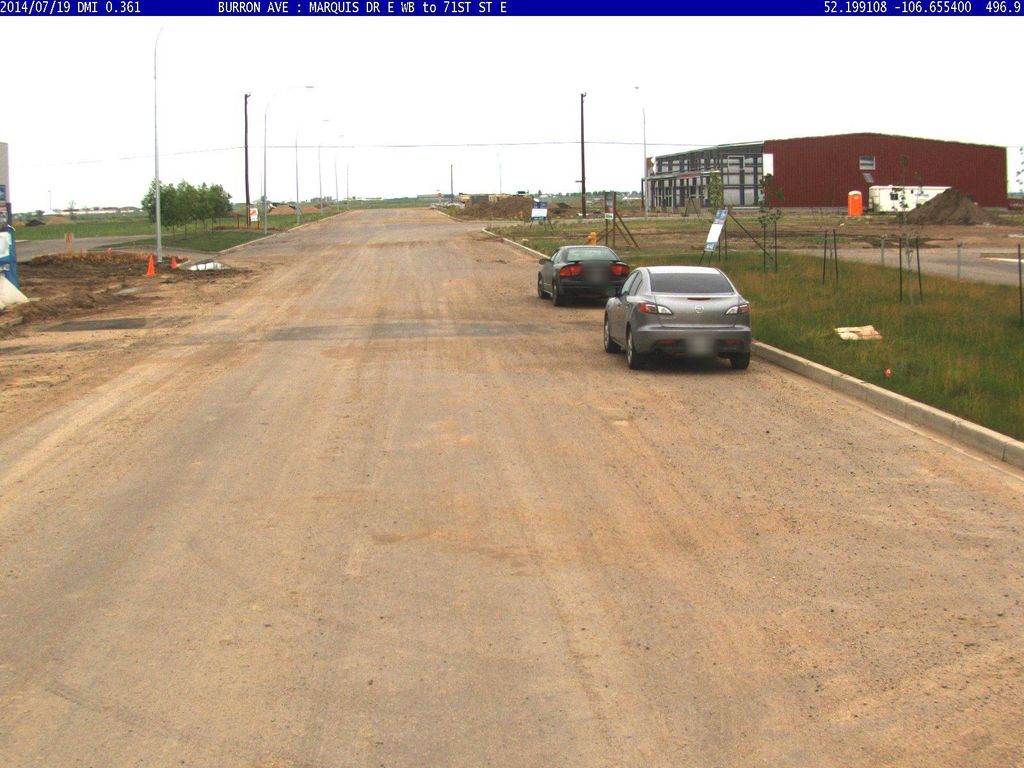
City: saskatoon